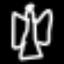
Label: angel